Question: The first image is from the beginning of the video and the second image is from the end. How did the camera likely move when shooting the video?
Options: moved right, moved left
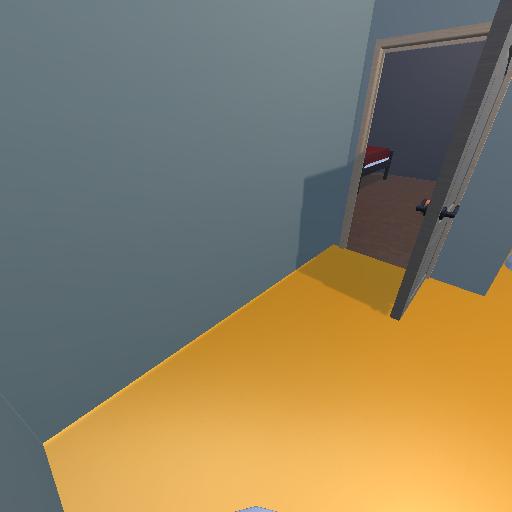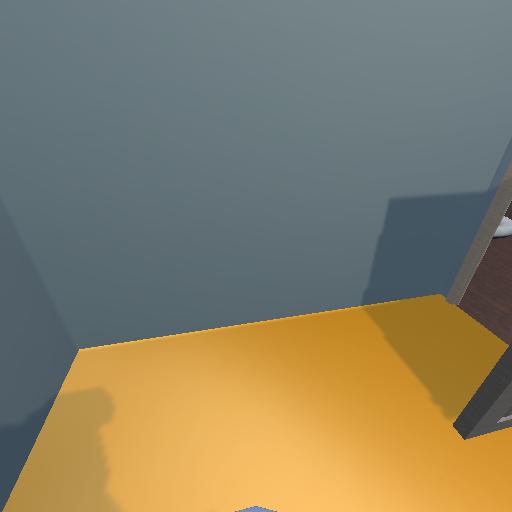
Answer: moved right